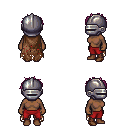
a pixel art fantasy rpg character, female body template, human, dark skin, brown tattered cape, red pants, pink bedhead hairstyle, metal helm, brown shoes, four views (front, back, left, right), 2x2 character sprite sheet, small pixel art, hard edges, no anti-aliasing